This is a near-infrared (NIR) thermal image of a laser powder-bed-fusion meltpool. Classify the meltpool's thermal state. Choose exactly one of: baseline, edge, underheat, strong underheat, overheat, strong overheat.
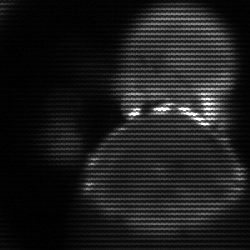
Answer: edge